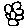
Label: flower